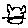
Label: cat